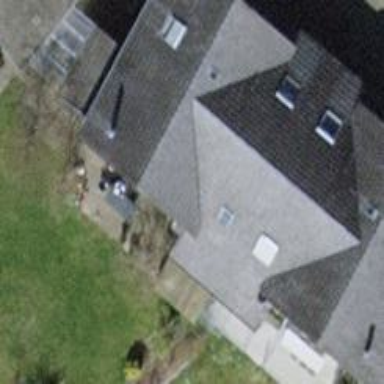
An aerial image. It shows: Terrace building.